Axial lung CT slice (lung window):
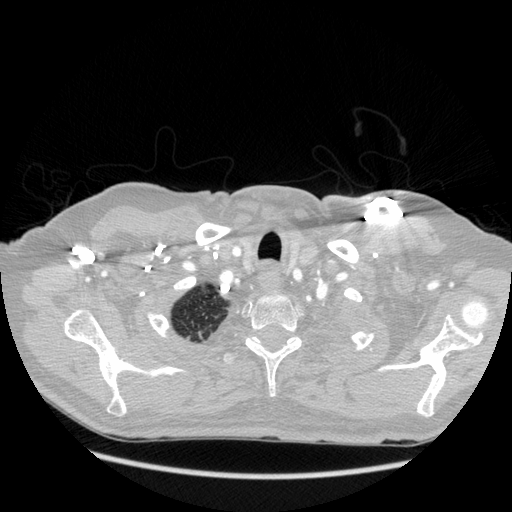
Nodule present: no